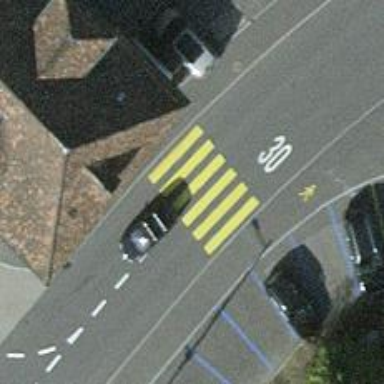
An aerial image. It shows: Zebra crossing on the road.